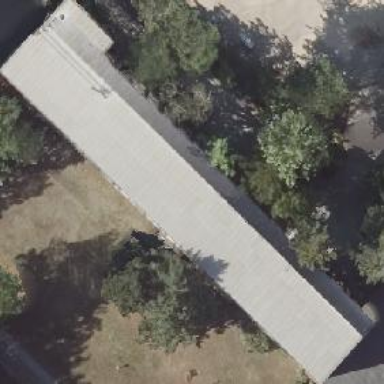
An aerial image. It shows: Flat-roofed school building.